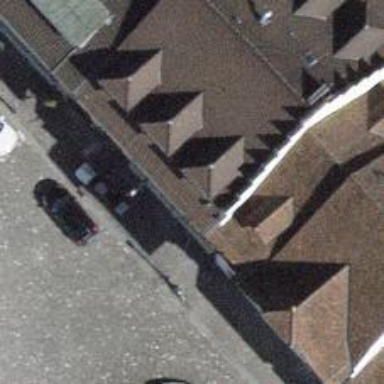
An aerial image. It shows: Restaurant.